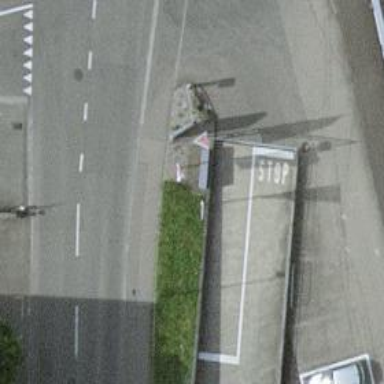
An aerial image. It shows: Advertising flagpole.